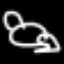
Label: frog